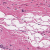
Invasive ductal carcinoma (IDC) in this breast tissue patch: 0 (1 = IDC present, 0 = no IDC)